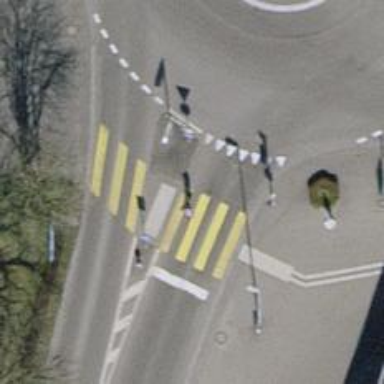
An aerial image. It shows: Zebra crossing with pedestrian island.